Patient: sex F, age 54
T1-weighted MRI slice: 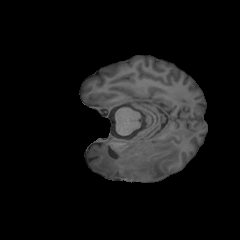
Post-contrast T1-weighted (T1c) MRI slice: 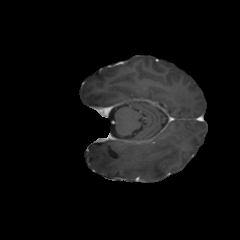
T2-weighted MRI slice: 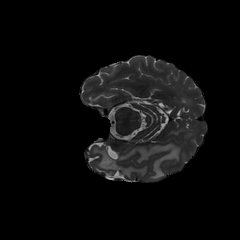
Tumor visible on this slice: yes
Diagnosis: Glioblastoma, IDH-wildtype
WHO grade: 4